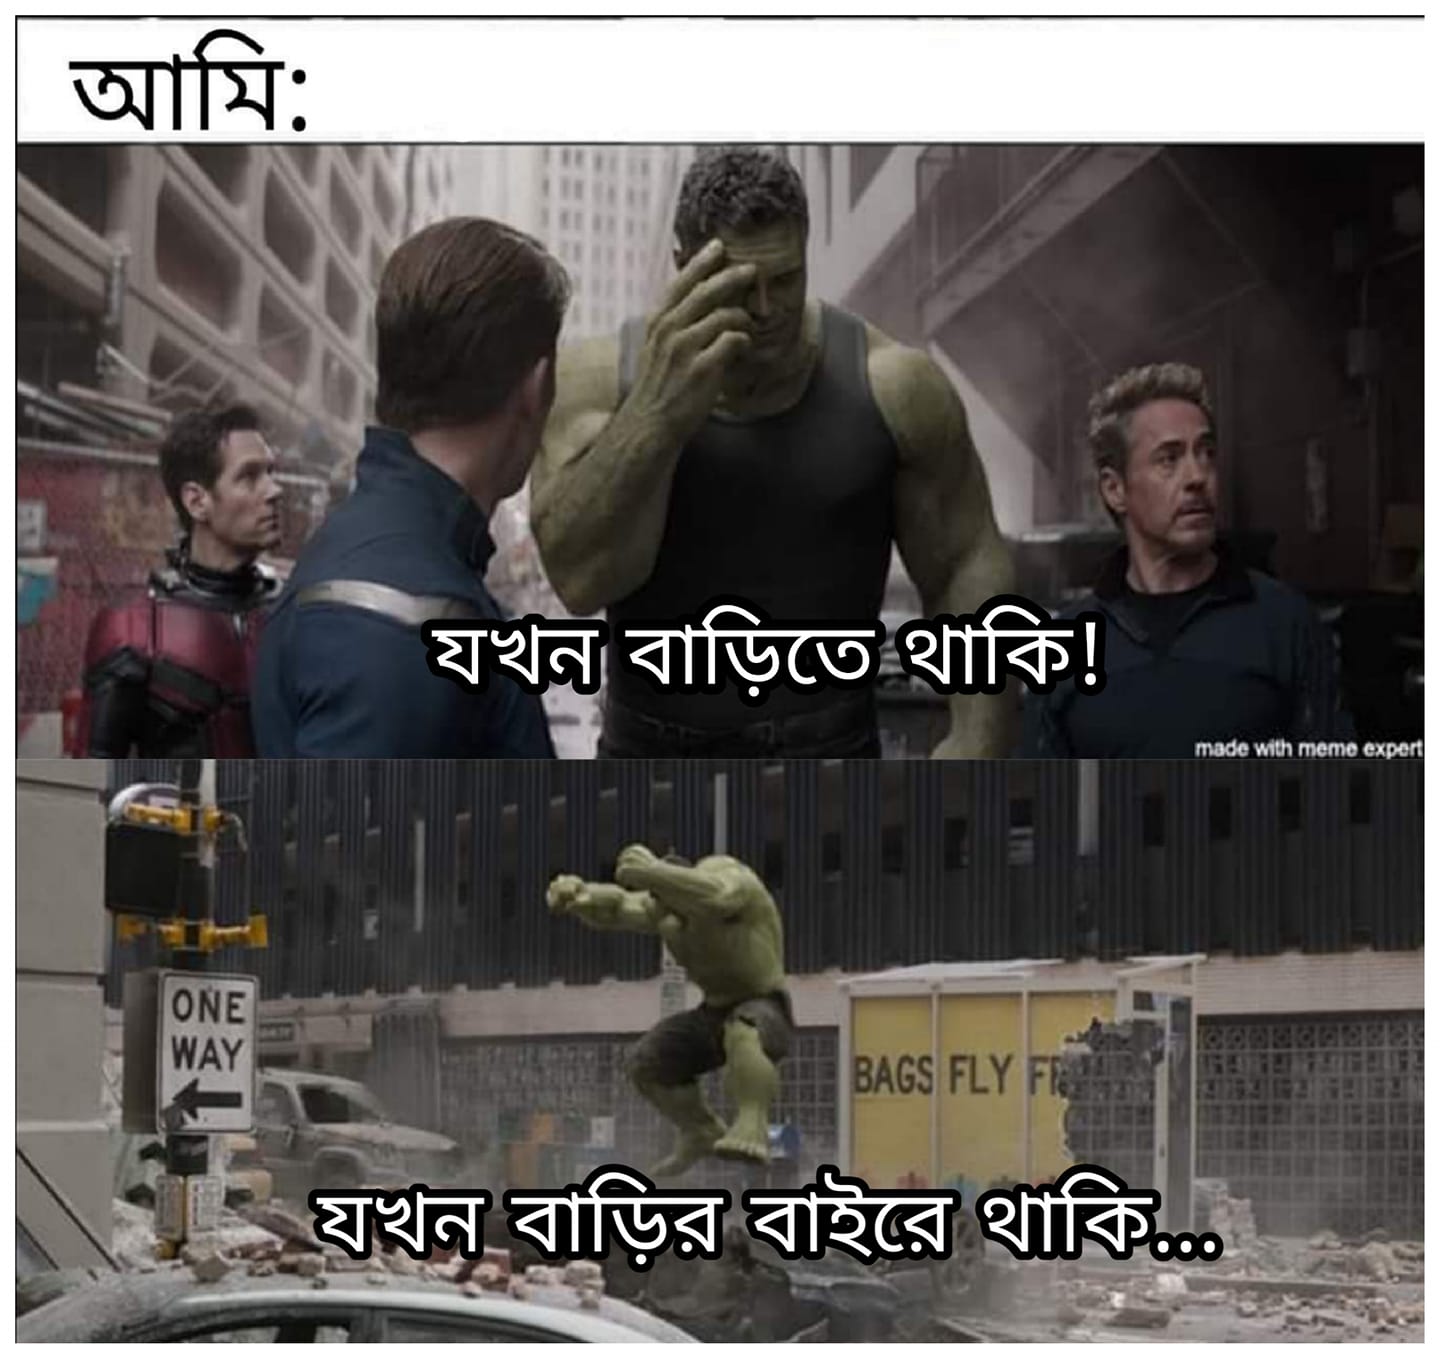
Text: আমিঃ যখন বাড়িতে থাকি ! যখন বাড়ির বাইরে থাকি...
Label: Non Hate